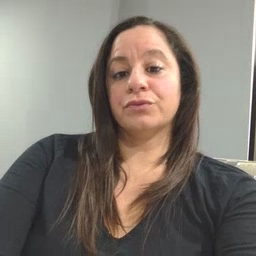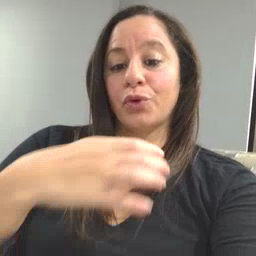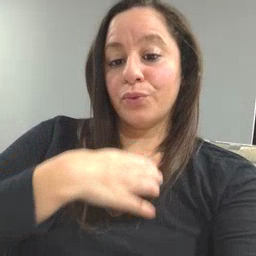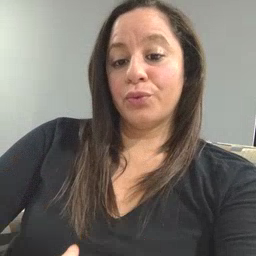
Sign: hungry